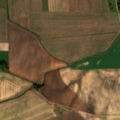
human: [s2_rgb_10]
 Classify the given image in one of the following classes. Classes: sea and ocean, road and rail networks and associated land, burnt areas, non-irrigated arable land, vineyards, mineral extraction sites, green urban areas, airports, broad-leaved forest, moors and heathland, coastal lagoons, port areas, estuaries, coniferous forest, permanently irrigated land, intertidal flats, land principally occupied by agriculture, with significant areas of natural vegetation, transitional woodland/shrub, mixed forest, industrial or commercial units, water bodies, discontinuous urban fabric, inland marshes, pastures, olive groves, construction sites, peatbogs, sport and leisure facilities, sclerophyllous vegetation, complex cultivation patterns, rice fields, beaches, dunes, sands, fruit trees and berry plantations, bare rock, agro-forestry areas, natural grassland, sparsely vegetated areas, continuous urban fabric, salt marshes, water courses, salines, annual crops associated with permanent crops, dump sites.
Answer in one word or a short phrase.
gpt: non-irrigated arable land